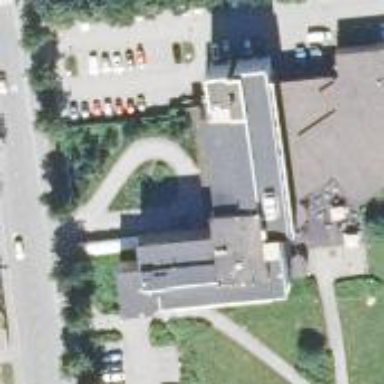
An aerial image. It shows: Hotel building.